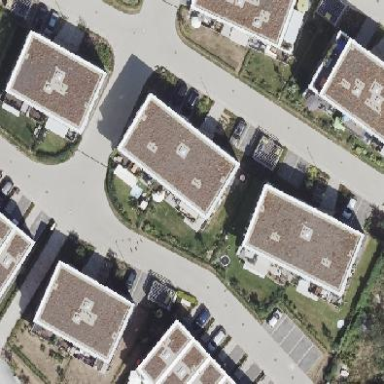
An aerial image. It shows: Building with apartments and flat roof.